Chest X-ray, PA view. Patient: 57 years old, sex M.
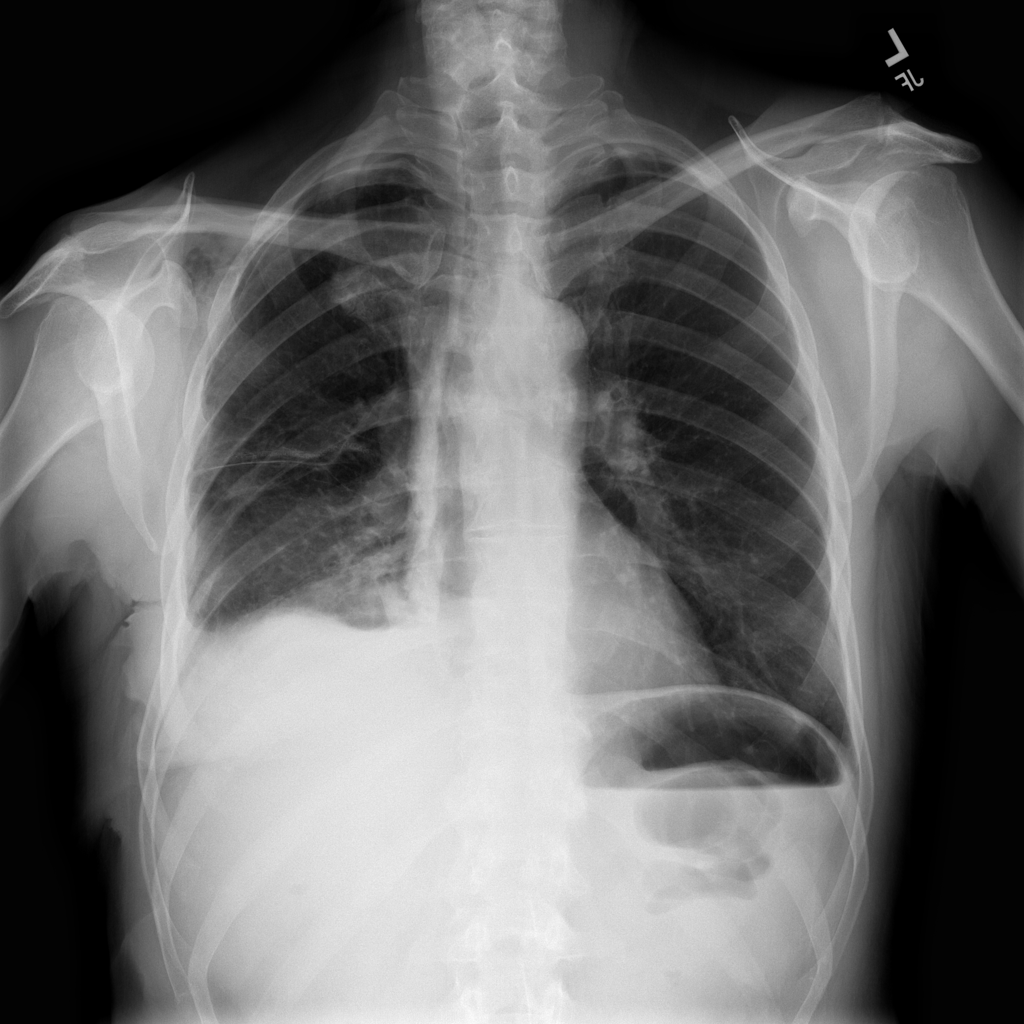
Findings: Emphysema, Pneumothorax